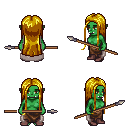
a pixel art fantasy rpg character, female body template, orc, green skin, gray cape, robe skirt, blonde extra-long hairstyle, maroon shoes, spear, four views (front, back, left, right), 2x2 character sprite sheet, small pixel art, hard edges, no anti-aliasing